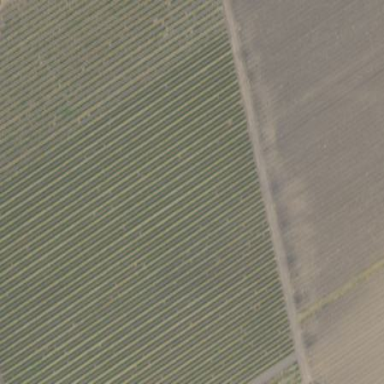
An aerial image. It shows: Vineyard growing grapes.